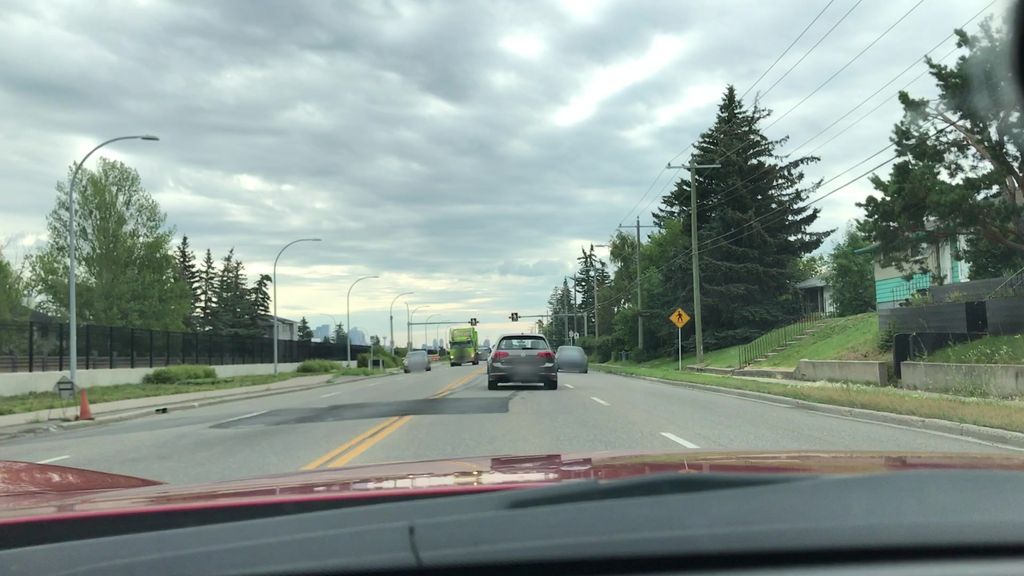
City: calgary